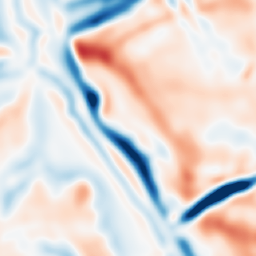
Category: multiscale
Decomposition family: dog
Decomposition parameters: sigma_low: 5
sigma_high: 5
Upsampling method: area
Upsampling parameters: scale: 2
Upsampling scale: 2